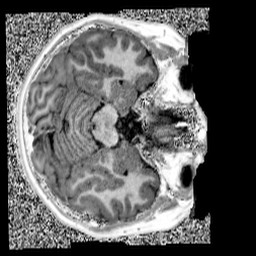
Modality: UNIT1
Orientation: axial
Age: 13
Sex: male
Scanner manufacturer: siemens
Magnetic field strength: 3 T
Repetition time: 4 s
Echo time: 0.00299 s